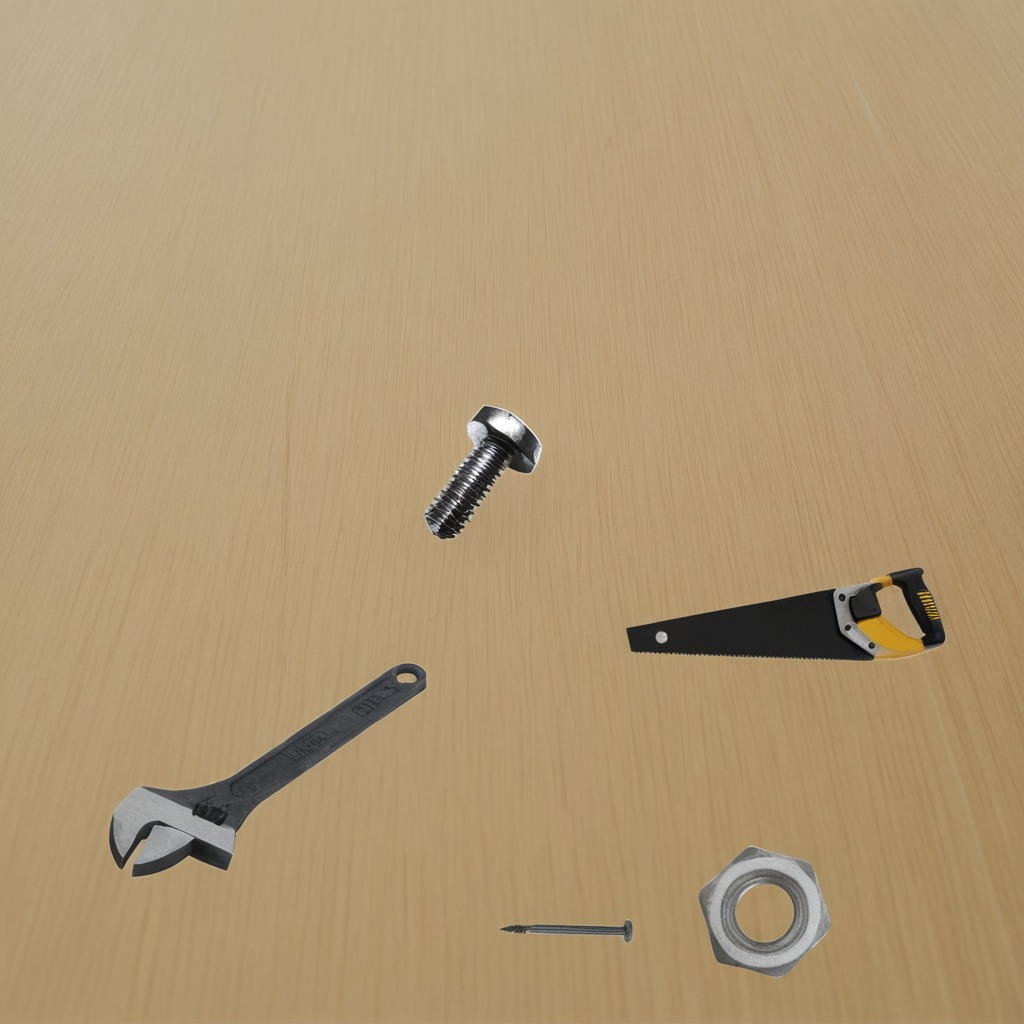
A metal machine screw, an iron nail, a handheld metal saw, a metal nut, and a wrench are lying on the plywood surface in a paint workshop lit by afternoon window light.